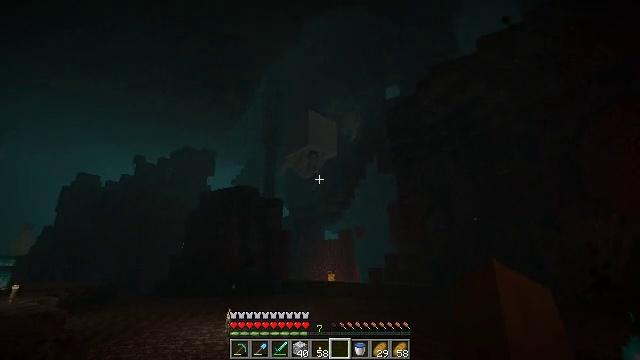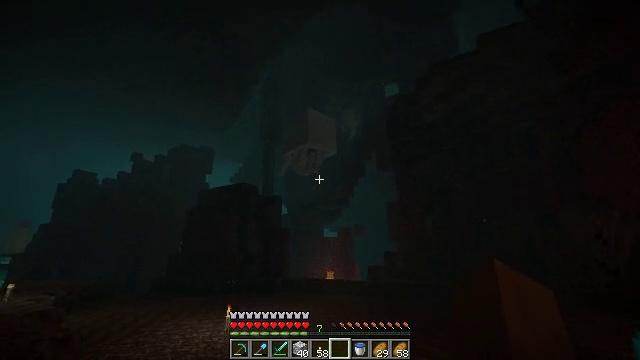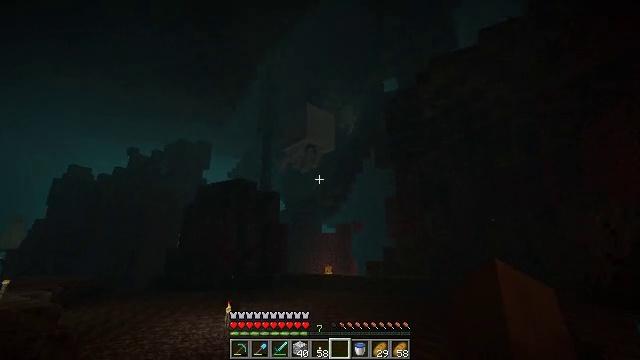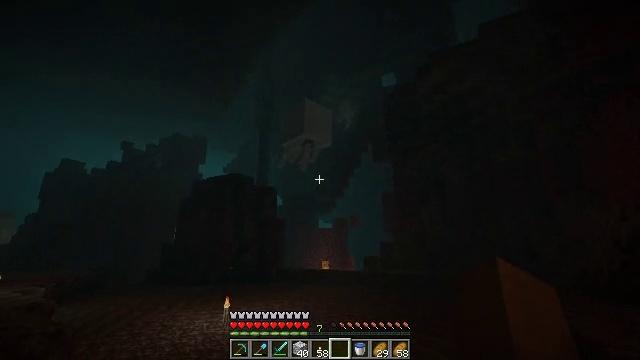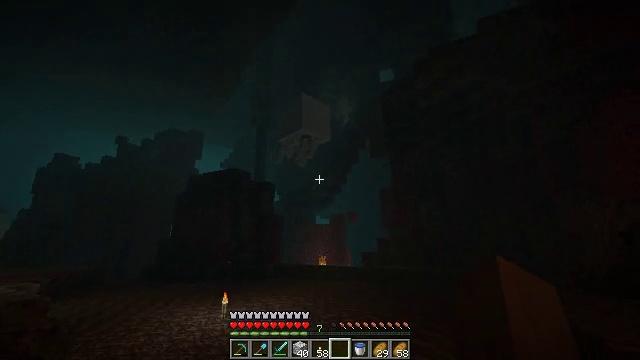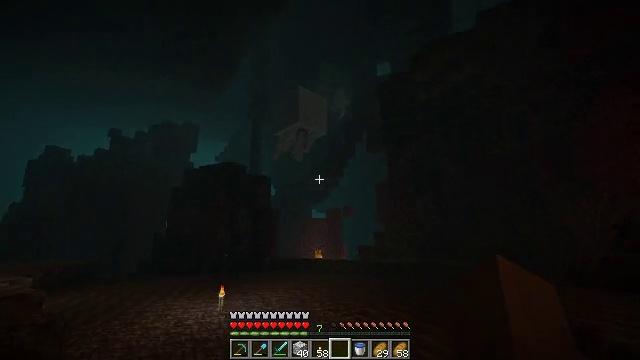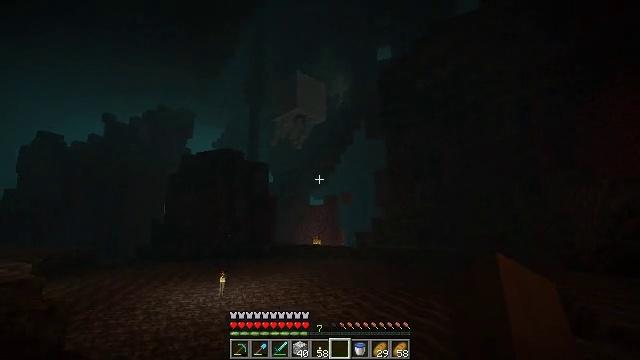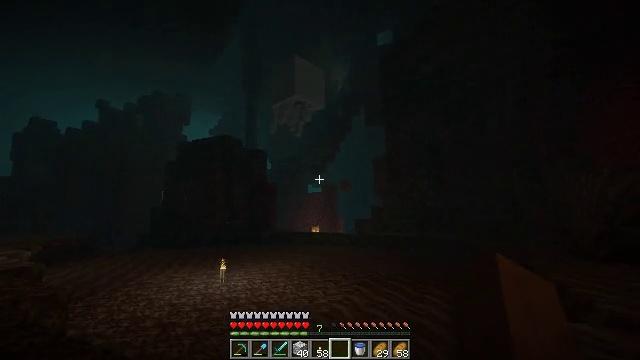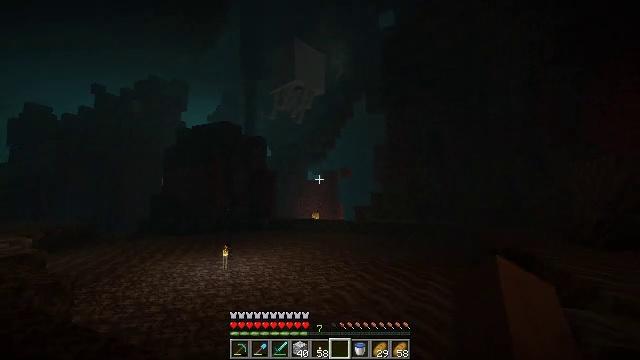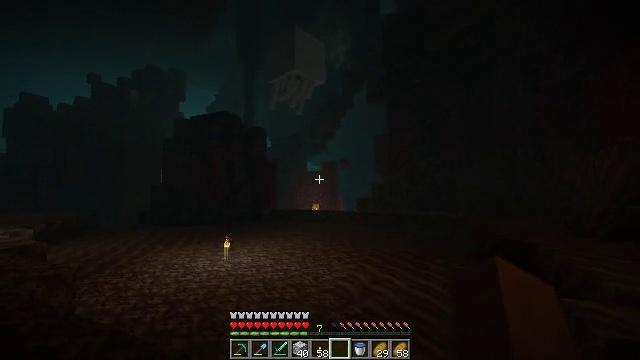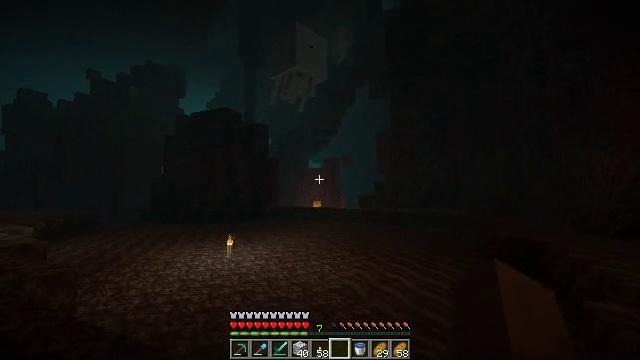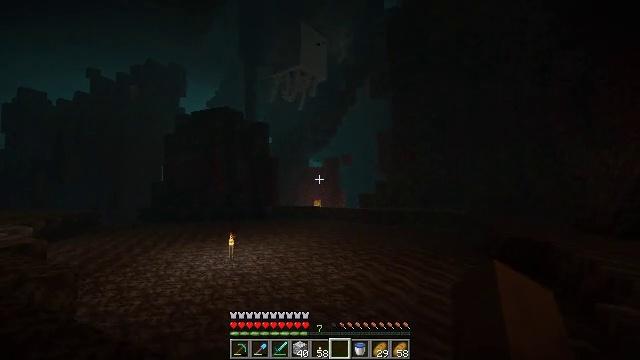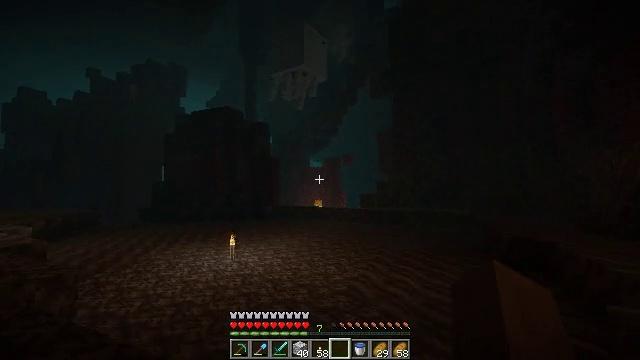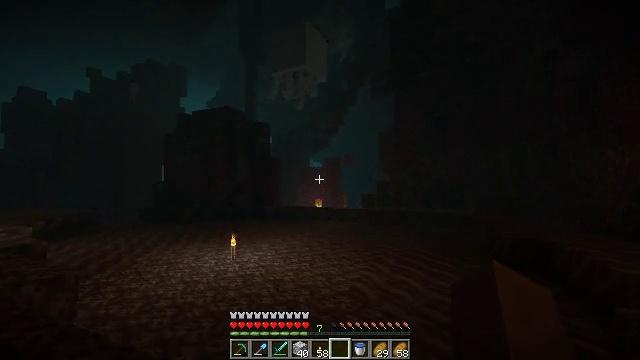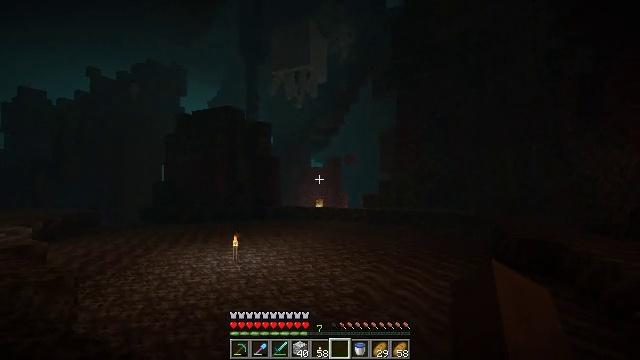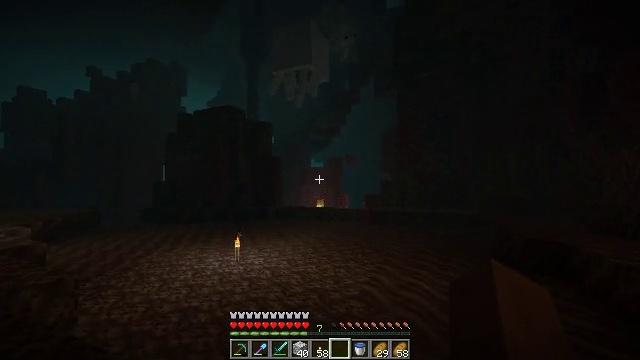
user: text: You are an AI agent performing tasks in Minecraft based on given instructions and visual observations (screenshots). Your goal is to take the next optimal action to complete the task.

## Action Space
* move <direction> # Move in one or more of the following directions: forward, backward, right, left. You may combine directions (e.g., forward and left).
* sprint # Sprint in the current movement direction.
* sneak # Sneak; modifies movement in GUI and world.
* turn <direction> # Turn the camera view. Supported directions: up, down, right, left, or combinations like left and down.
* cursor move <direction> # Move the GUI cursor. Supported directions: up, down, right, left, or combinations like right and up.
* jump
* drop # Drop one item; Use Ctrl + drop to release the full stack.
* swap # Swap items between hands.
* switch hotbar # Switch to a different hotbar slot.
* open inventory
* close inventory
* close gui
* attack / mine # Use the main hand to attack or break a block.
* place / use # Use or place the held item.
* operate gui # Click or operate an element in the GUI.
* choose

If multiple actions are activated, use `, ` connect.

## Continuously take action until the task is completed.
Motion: motion action
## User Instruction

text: Attack the soul fire to put it out.
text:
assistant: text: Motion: move forward and move left
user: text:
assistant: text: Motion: move forward and move left
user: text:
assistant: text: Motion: move forward and move left, turn down
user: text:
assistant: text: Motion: move forward and move left
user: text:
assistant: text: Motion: move forward and move left, turn down
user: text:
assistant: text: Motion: move forward and move left, turn down
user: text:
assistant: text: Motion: move forward and move left, turn down
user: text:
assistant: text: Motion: move forward and move left, turn down
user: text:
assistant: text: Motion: move forward and move left, turn down
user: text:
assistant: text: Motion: move forward and move left
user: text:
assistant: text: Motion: move forward and move left
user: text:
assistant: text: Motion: move forward and move left
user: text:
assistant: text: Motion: move forward and move left
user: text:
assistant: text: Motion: move forward and move left
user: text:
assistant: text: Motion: move forward and move left
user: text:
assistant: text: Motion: move forward and move left
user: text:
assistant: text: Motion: move forward and move left
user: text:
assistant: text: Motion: move forward and move left
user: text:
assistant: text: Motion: move forward and move left
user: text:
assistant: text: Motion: move forward
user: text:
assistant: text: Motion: move forward
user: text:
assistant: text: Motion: move forward
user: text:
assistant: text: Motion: move forward
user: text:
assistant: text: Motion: move forward
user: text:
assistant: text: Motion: move forward
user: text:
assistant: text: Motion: move forward
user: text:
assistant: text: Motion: move forward
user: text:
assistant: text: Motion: move forward, turn right and up
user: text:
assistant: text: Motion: move forward, turn right and up
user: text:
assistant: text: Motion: move forward